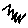
Label: zigzag